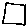
Label: square